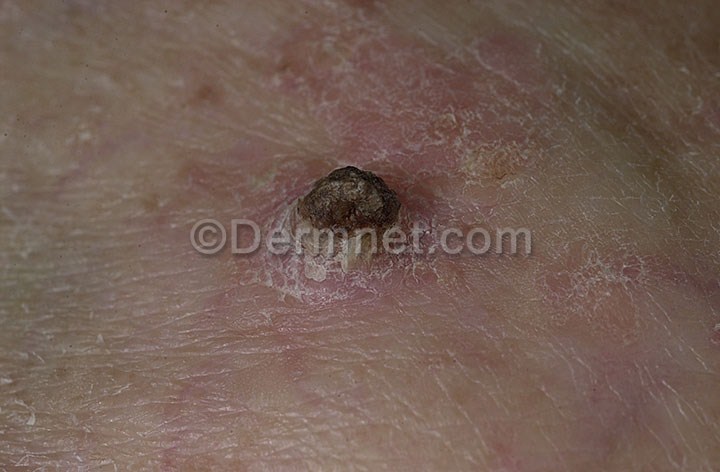
Disease: Actinic Keratosis Basal Cell Carcinoma and other Malignant Lesions